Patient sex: M
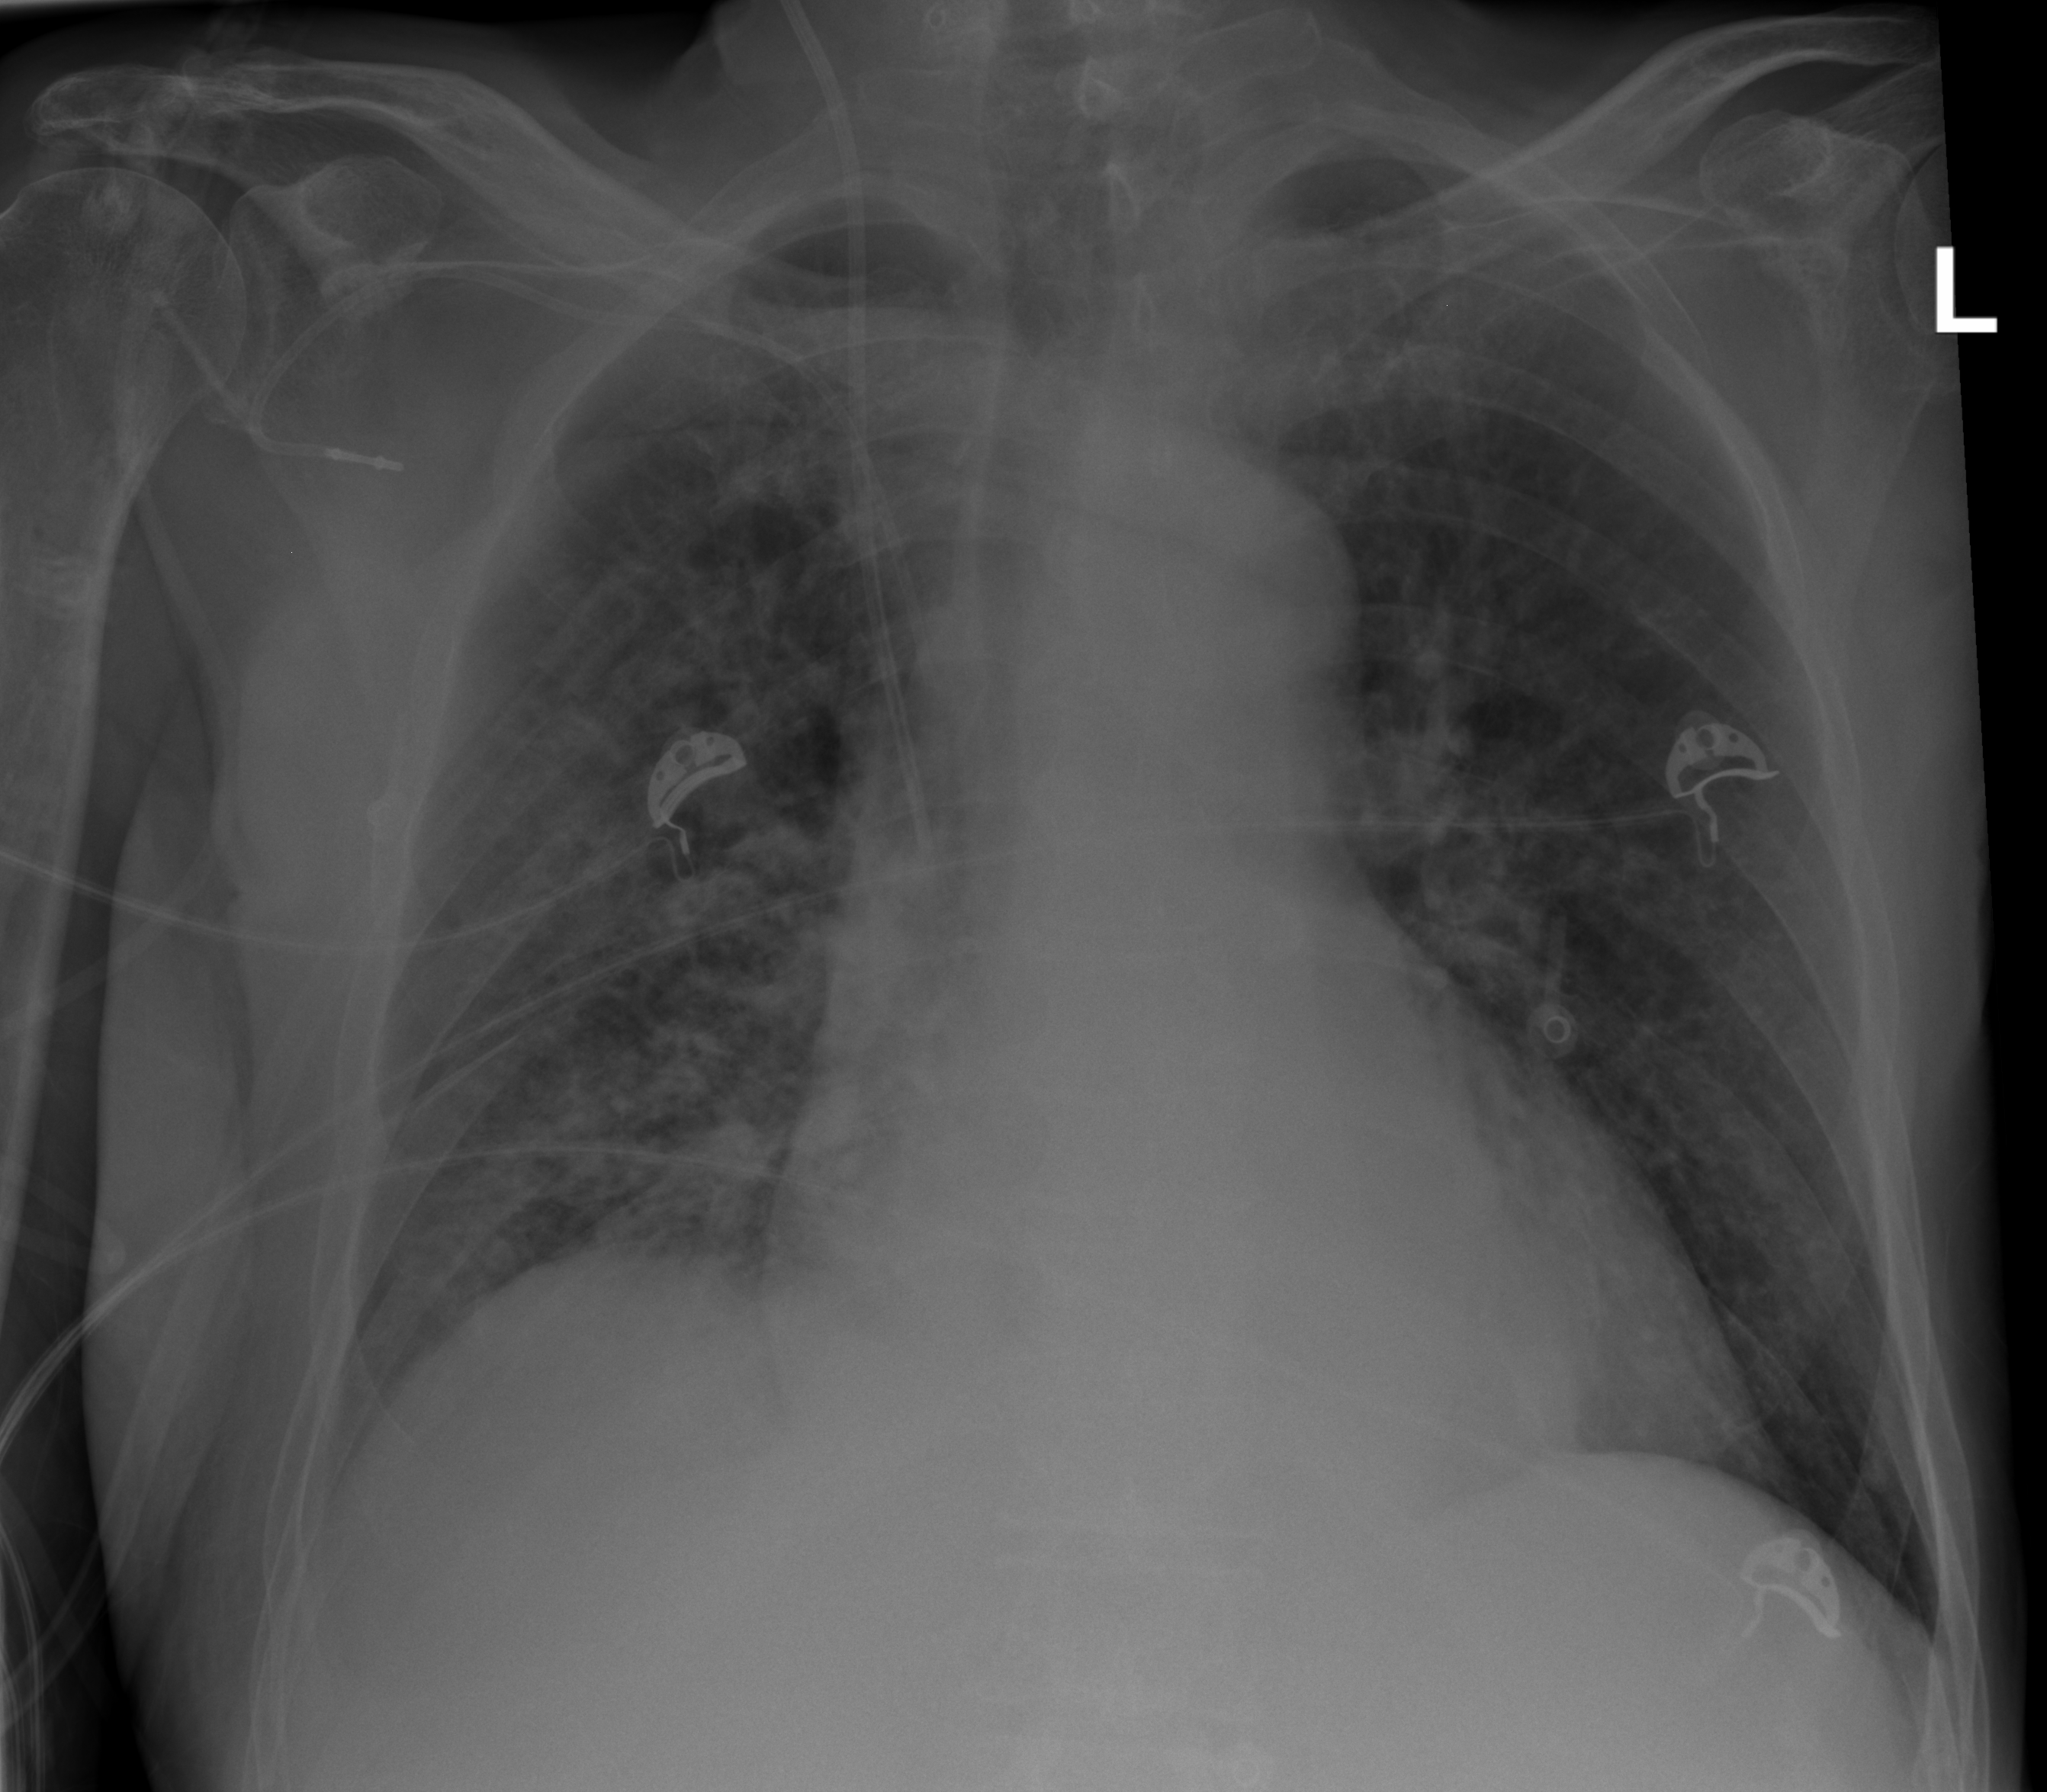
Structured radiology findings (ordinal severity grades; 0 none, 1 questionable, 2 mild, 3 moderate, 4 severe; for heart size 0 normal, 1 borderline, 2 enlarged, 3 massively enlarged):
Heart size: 0
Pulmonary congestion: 0
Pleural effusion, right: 0
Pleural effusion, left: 0
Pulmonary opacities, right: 2
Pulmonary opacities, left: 0
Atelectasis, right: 0
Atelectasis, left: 0